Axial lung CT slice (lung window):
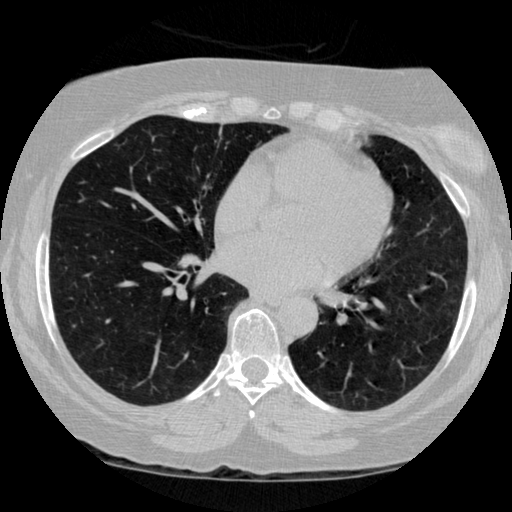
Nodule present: no